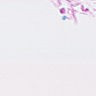
Metastatic tissue present: no